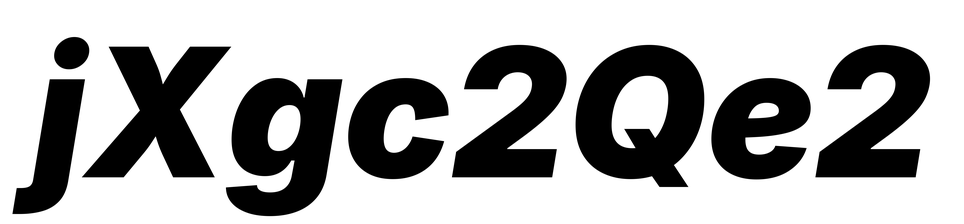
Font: Inter-Italic_Black_Italic